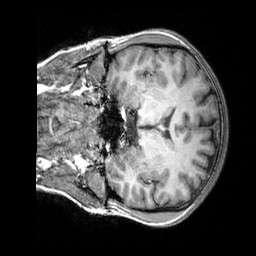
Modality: T1w
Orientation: coronal
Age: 30
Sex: female
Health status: healthy
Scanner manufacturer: siemens
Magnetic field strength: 3 T
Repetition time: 2.3 s
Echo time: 0.00303 s